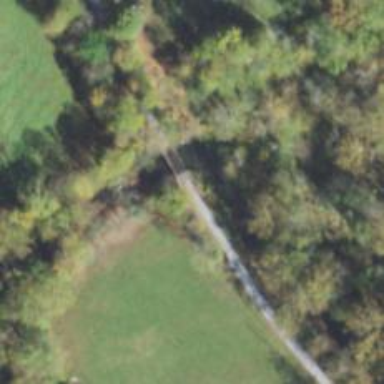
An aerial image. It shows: Bridge with supports.